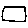
Label: square